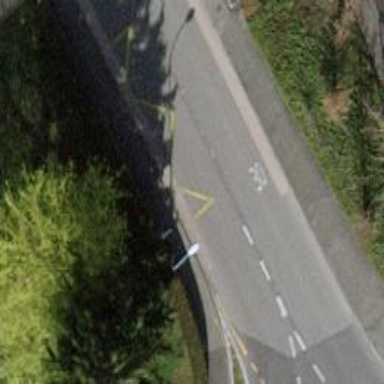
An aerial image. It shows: Unmarked road crossing.